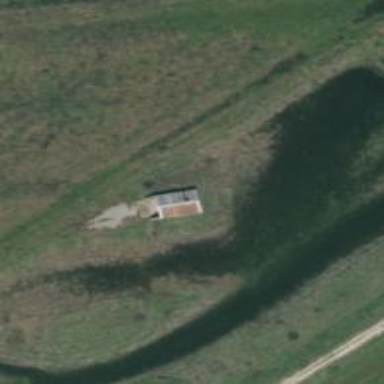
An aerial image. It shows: Military bunker.